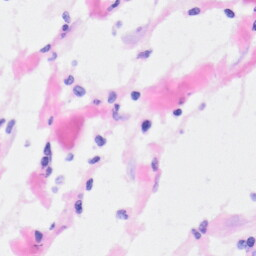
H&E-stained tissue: Kidney